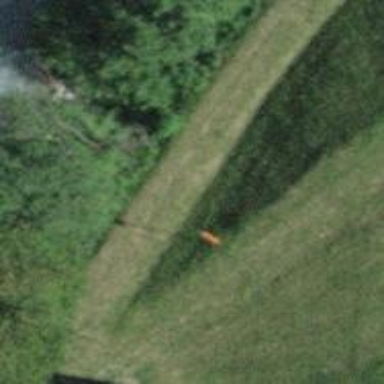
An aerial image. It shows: View of pole with roofed pipeline marker.